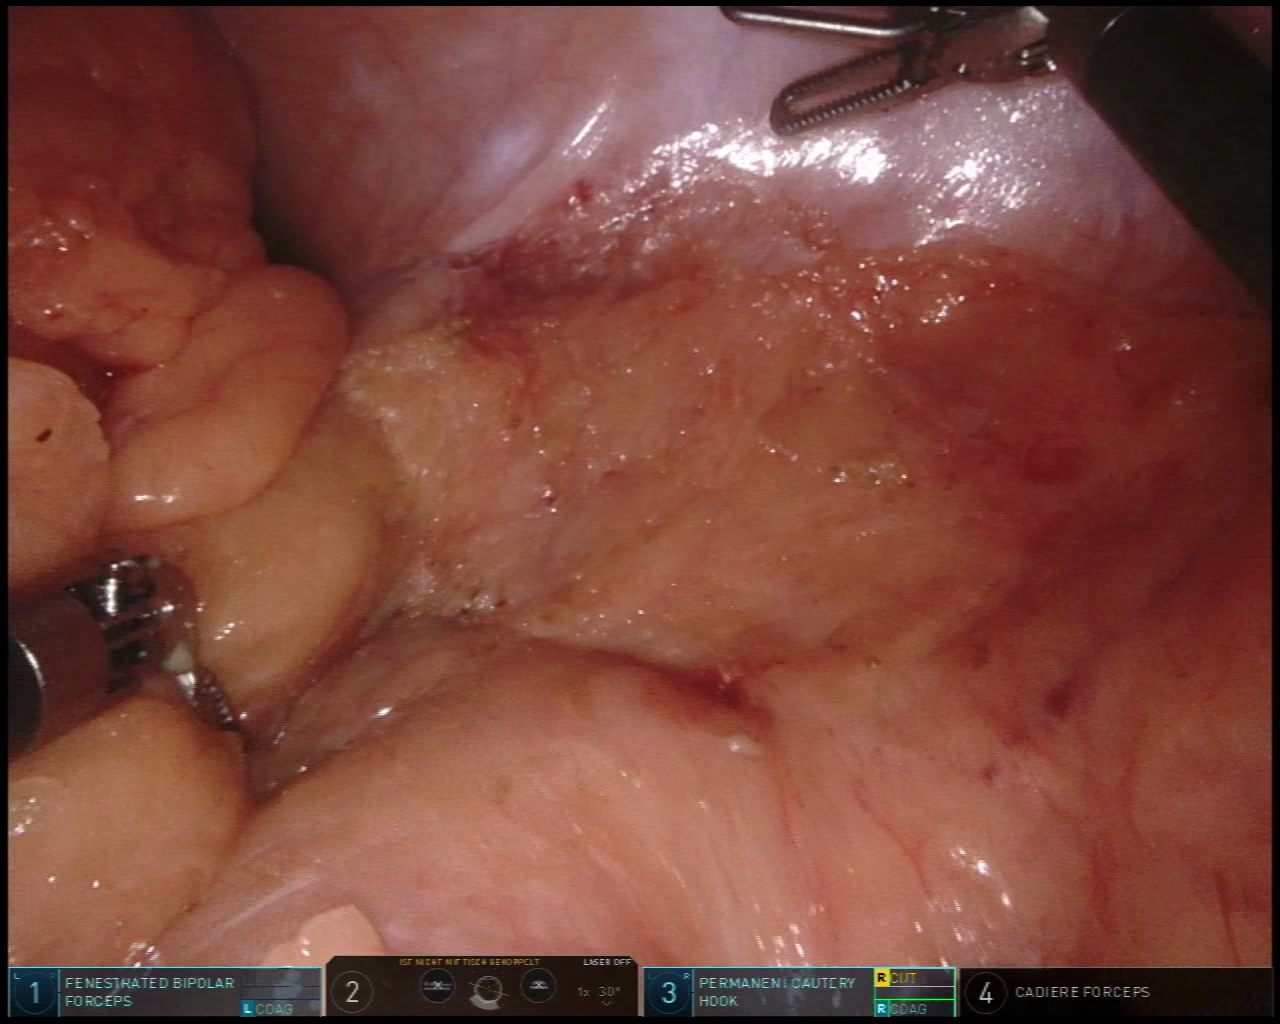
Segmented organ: abdominal_wall
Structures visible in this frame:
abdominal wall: yes
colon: no
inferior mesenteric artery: no
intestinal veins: no
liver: no
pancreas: no
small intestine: no
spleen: no
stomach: no
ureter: no
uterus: no
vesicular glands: no